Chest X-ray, PA view. Patient: 52 years old, sex M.
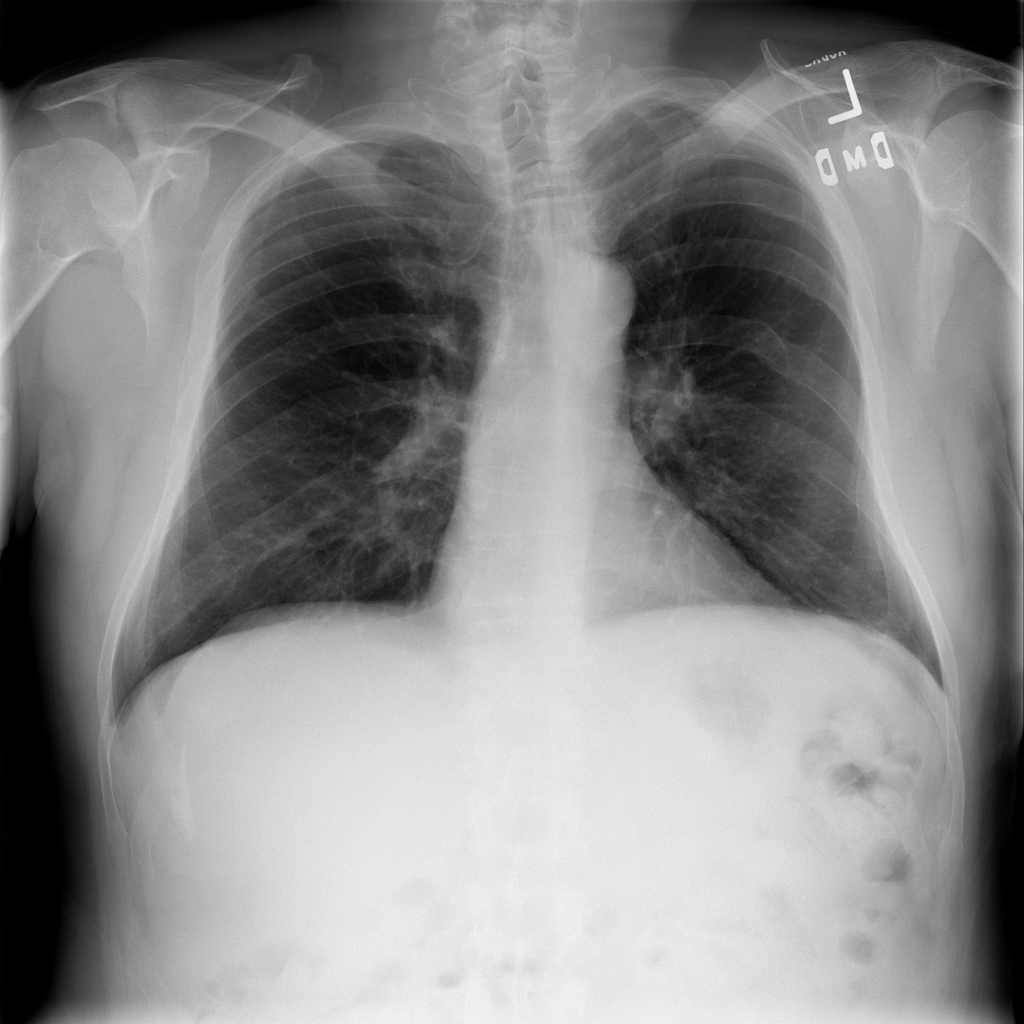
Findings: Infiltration